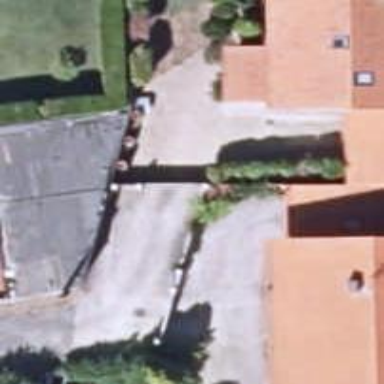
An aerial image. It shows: Gate.